Question: I have tried this via macro and by VBA code (not an expert at all). I just want to get the value of TEMP_AMT from my one record table tmpTbl_TEMP_AMT and store that value in my subform in the TotalAmount control.

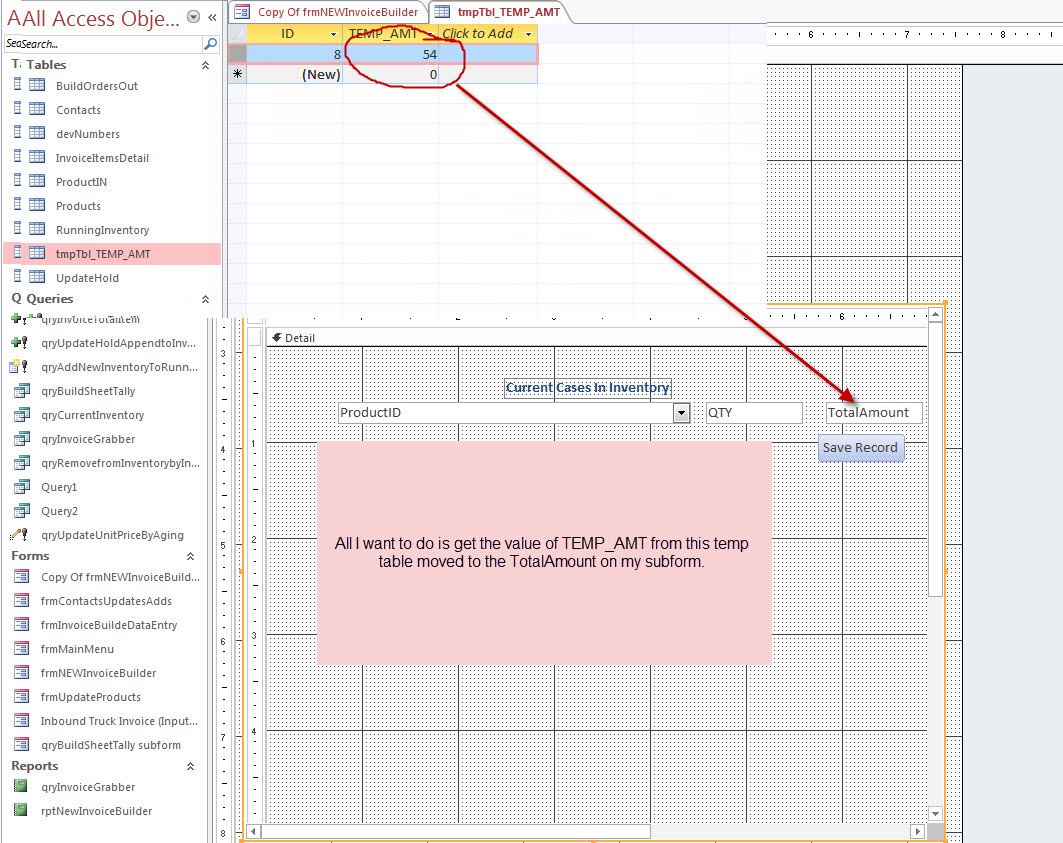
Answer: All you need to do is first have to fetch that value :
'''
select fieldName from tableName;
'''
and assign this returned value to text box of form.
'''
formName!textBoxName = fieldName.
'''